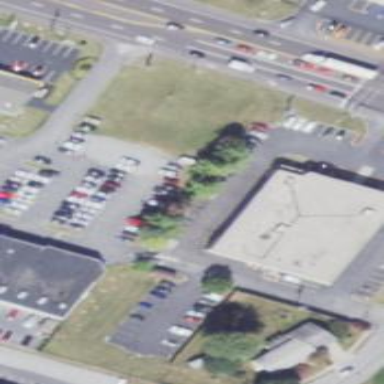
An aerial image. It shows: Car repair shop located in building.